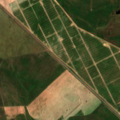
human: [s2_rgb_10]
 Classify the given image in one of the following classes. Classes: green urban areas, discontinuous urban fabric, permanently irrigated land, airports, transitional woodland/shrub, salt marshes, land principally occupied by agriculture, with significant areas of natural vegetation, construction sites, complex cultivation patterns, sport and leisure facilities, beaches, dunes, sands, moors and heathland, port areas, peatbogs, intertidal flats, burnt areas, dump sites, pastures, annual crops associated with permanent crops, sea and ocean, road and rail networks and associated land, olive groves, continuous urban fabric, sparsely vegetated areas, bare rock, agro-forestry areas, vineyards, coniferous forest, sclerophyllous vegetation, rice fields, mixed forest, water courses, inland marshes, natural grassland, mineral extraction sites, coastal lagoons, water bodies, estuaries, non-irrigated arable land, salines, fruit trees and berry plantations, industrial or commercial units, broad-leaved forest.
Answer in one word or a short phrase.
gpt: continuous urban fabric